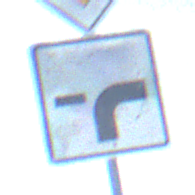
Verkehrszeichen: VerlaufVorfahrtsstrasse9
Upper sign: Vorfahrtsstrasse
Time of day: Night
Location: Outdoor (Nature)
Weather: PartlyCloudy
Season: NotSpecified
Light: Natural